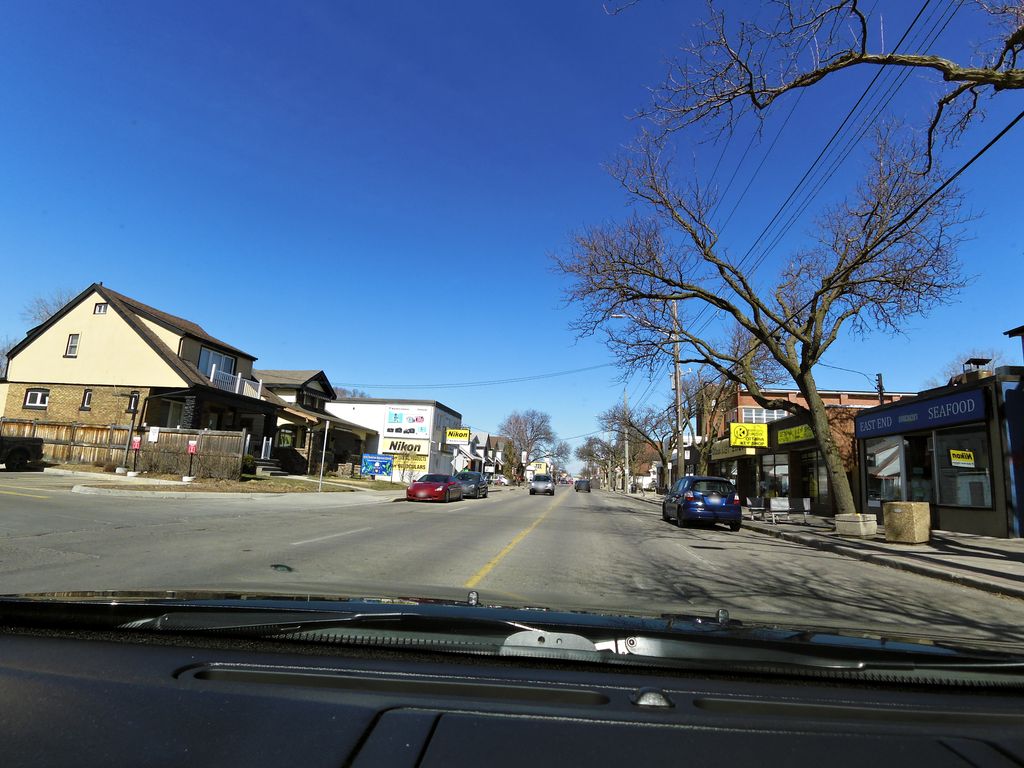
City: hamilton